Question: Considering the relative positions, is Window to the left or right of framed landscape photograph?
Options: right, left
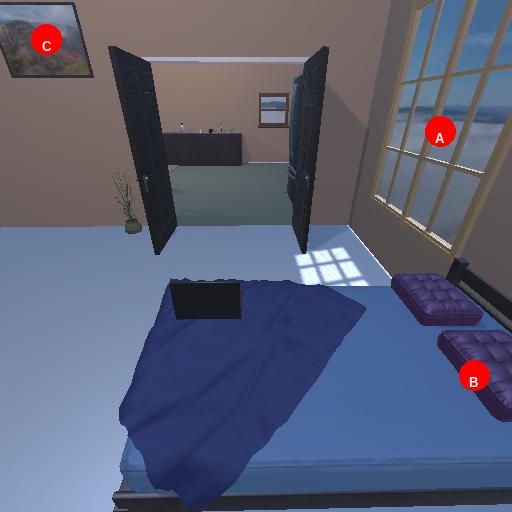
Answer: right